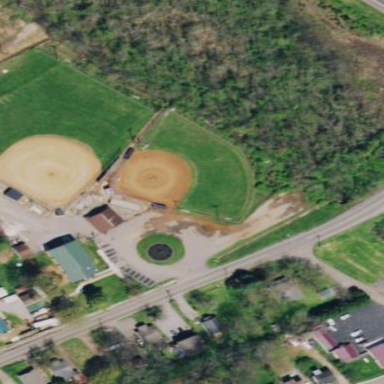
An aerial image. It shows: Baseball pitch for leisure land.